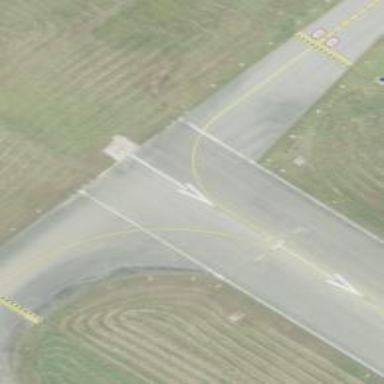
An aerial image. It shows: Image of taxiway at airport.